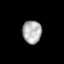
Tissue: lung
Cell type: Others
Senescence score: 0.199
Nuclear area (px): 432
Mean DAPI intensity: 174.764